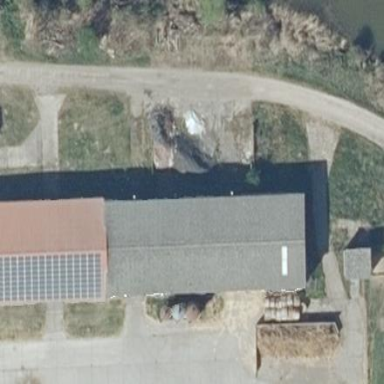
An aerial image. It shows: Farm auxiliary building.